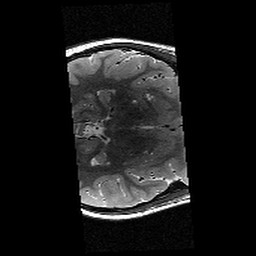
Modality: T2w
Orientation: axial
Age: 12
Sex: female
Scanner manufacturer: siemens
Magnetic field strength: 3 T
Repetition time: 9.23 s
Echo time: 0.067 s